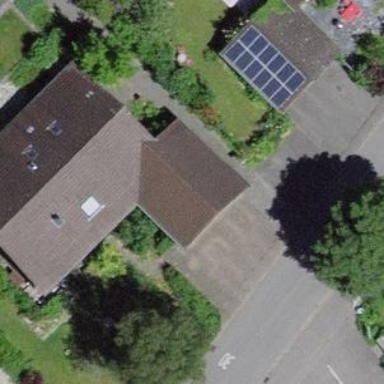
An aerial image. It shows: Garages with gabled roofs.